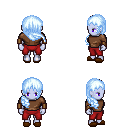
a pixel art fantasy rpg character, female body template, dark elf, purple skin, brown long-sleeve shirt, red pants, white cyan right-swept hairstyle, leather bracers, brown slippers, four views (front, back, left, right), 2x2 character sprite sheet, small pixel art, hard edges, no anti-aliasing